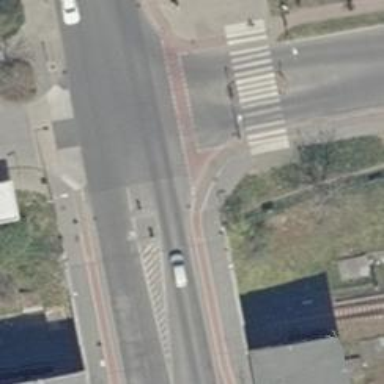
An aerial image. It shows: Uncontrolled crossing with traffic island.